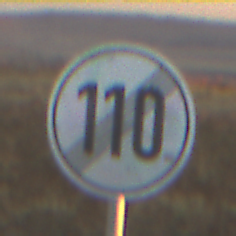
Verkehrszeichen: EndeGeschwindigkeit110
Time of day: SunriseSunset
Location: Outdoor (Nature)
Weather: Clear
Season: NotSpecified
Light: Natural